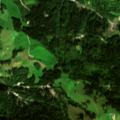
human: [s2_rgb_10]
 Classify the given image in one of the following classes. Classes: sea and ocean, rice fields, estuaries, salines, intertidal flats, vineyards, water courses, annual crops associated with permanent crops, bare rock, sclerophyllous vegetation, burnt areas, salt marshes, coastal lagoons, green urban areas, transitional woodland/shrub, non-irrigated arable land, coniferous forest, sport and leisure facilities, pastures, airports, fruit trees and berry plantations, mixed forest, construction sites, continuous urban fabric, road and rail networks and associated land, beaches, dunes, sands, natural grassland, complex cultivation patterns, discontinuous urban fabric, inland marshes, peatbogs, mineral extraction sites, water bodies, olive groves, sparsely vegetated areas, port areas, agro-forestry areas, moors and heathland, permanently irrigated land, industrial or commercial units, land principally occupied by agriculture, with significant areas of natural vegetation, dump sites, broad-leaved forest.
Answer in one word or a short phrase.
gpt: pastures, broad-leaved forest, coniferous forest, mixed forest, natural grassland